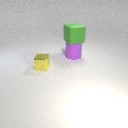
small yellow metal cube in front of large purple rubber cylinder